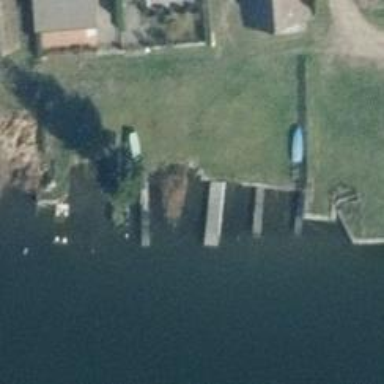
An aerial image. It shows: Man-made pier.